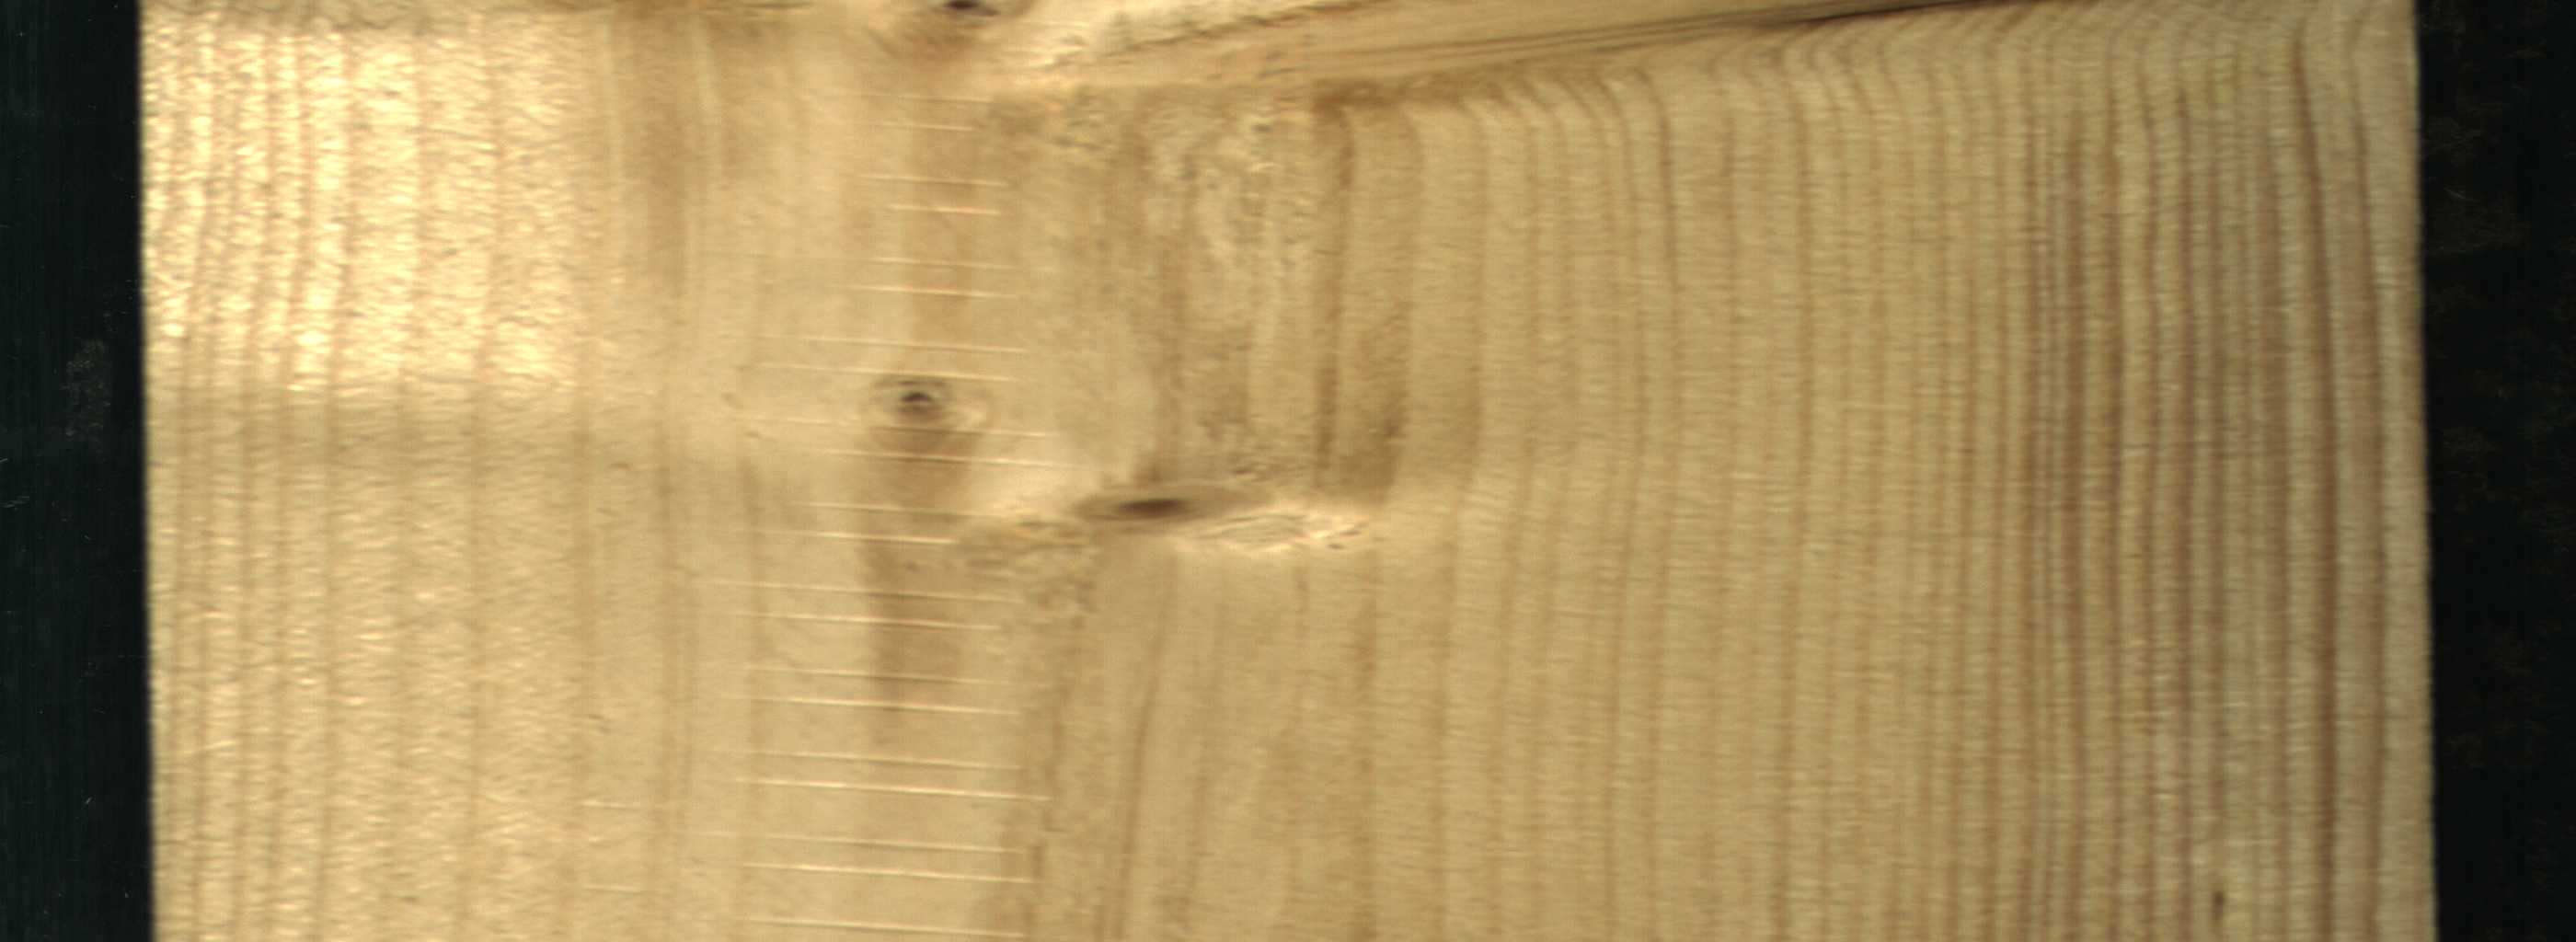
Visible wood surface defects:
Live_Knot
Live_Knot
Live_Knot
Live_Knot